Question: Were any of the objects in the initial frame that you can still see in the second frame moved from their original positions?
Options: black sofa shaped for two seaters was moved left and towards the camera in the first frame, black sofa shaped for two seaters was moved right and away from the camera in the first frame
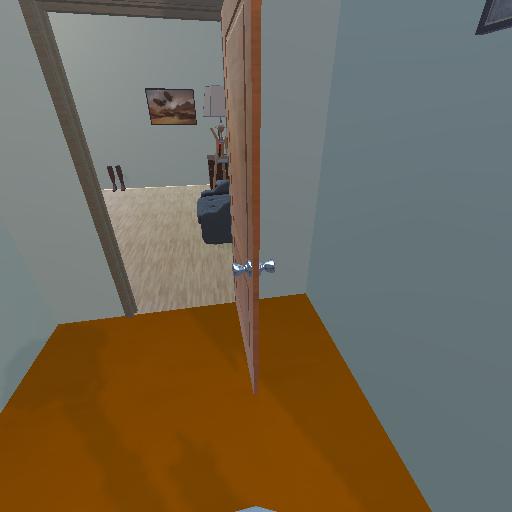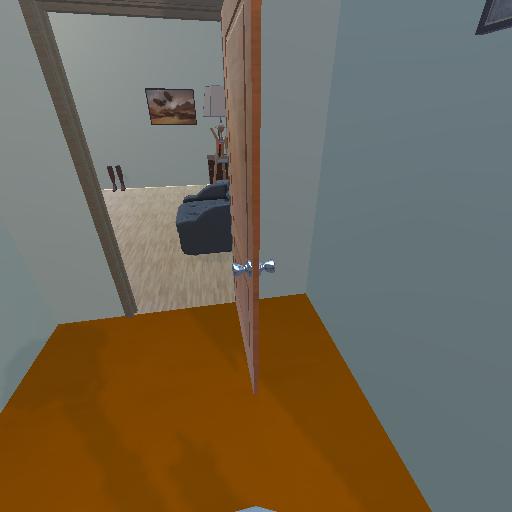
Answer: black sofa shaped for two seaters was moved left and towards the camera in the first frame